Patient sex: M
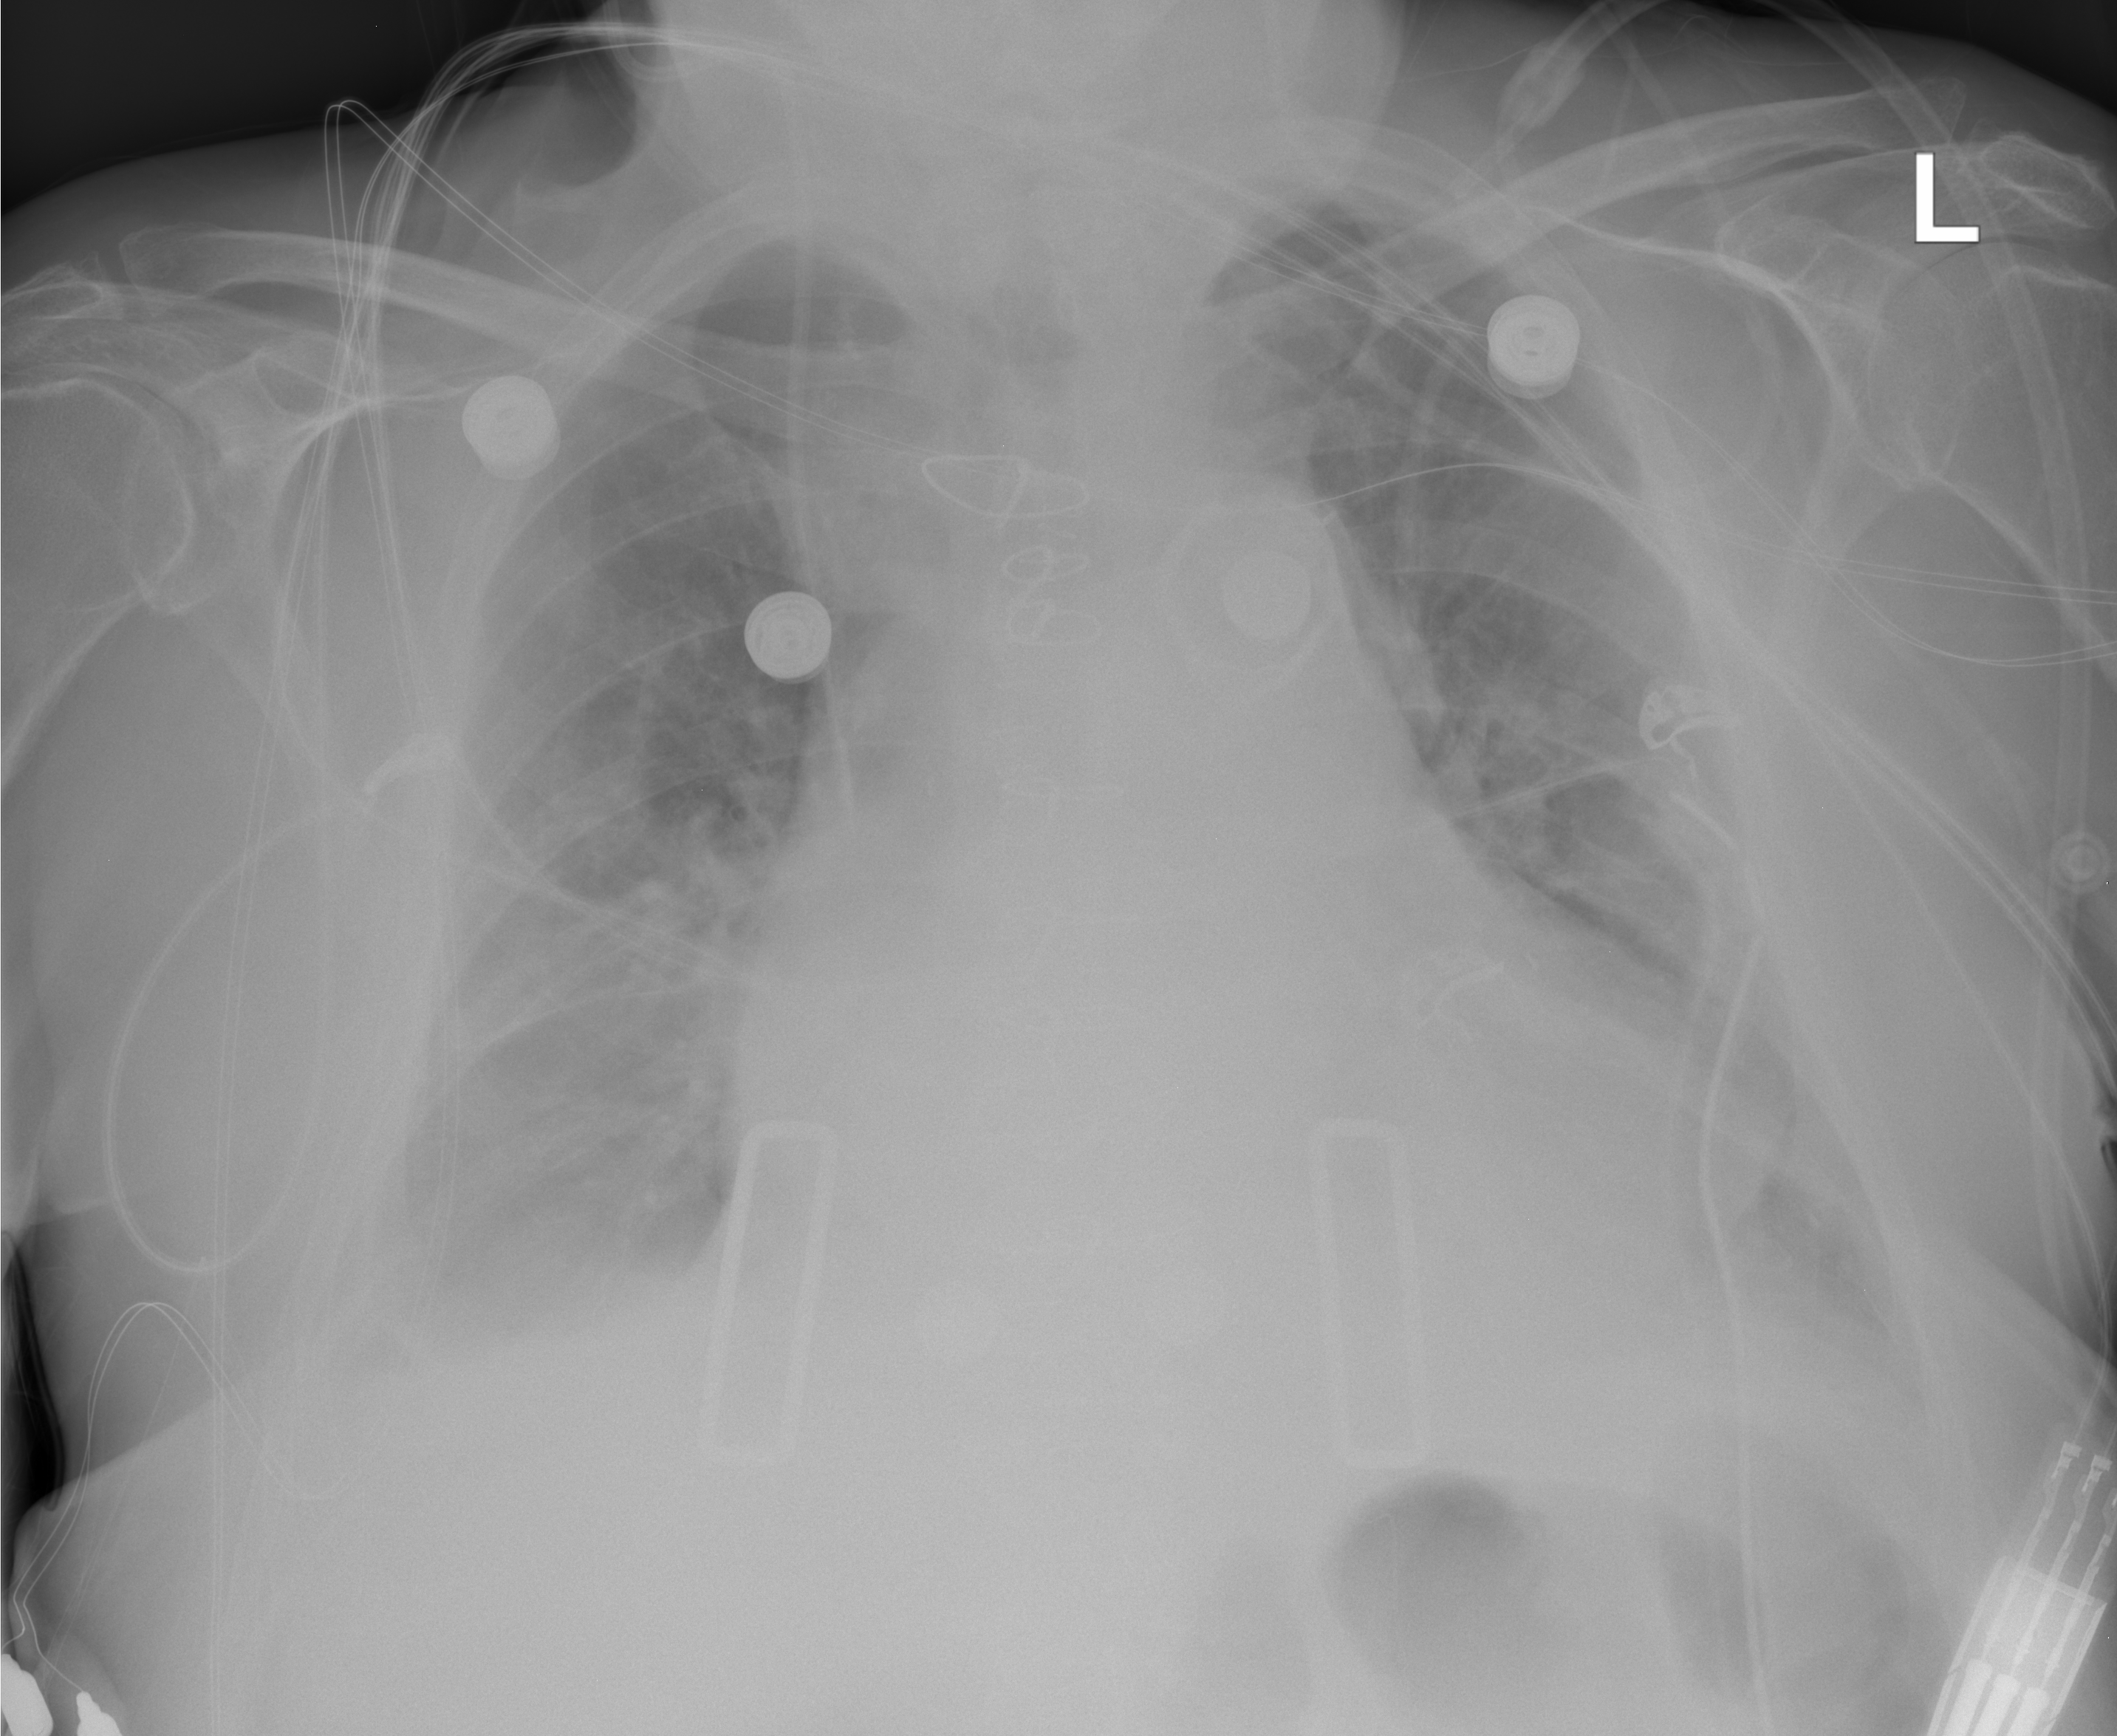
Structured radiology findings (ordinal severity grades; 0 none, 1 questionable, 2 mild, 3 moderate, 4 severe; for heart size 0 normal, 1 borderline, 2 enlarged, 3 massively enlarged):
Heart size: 1
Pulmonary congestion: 2
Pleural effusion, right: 3
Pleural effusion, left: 0
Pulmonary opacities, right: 0
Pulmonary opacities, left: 3
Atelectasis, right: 3
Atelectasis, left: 0